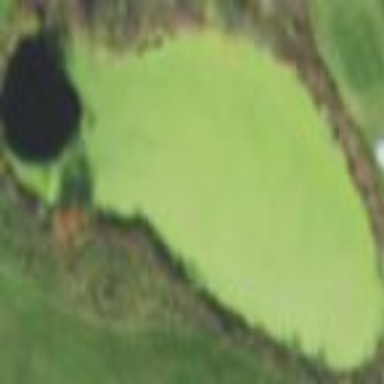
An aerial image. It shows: Water hazard in golf course. The hazard is natural water feature.